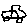
Label: car